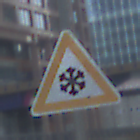
Verkehrszeichen: SchneeOderEisglaette
Umgebung: Outdoor, Urban
Tageszeit: MorningAfternoon
Wetter: PartlyCloudy
Licht: Natural
Jahreszeit: NotSpecified
Kontrast: LowContrast